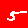
Digit: 5